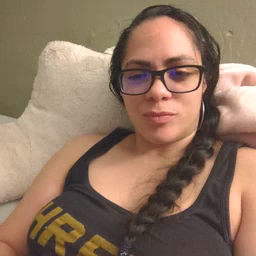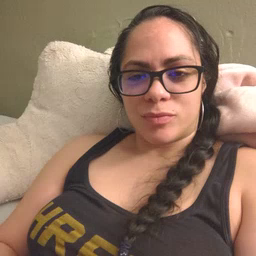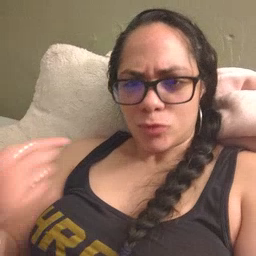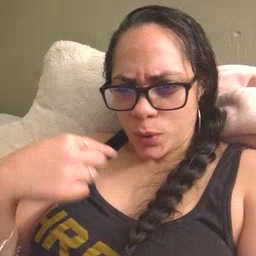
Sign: weus